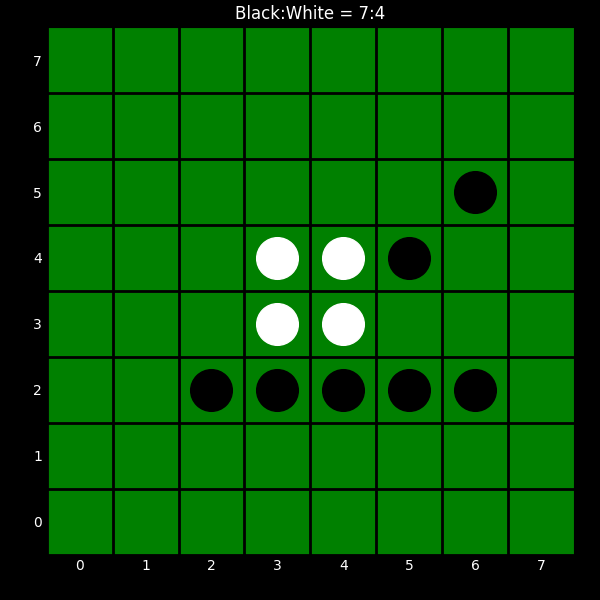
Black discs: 7
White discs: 4